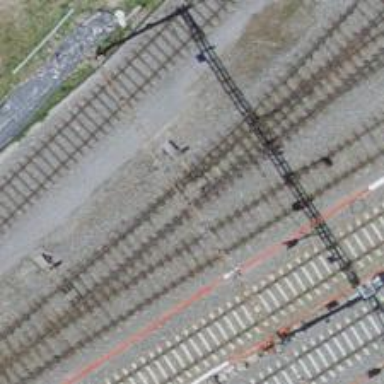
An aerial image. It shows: Single-track electrified railway service yard with contact line for trains.